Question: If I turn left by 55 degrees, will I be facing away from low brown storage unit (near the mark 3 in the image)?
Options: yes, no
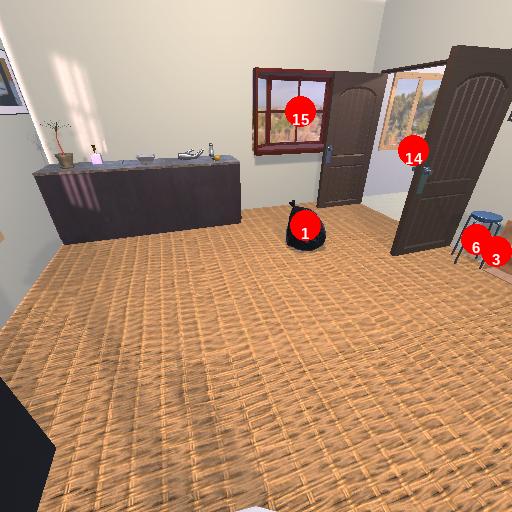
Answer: yes